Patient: sex F, age 56
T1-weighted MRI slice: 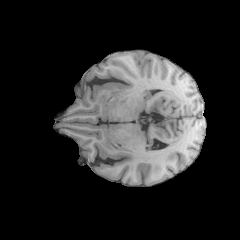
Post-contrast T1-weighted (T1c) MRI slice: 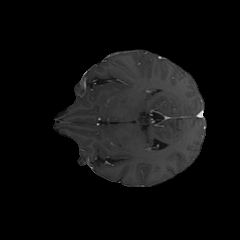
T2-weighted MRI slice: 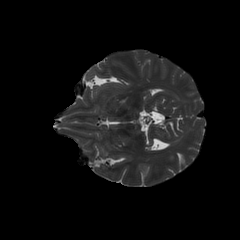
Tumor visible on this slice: no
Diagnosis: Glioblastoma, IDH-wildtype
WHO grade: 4